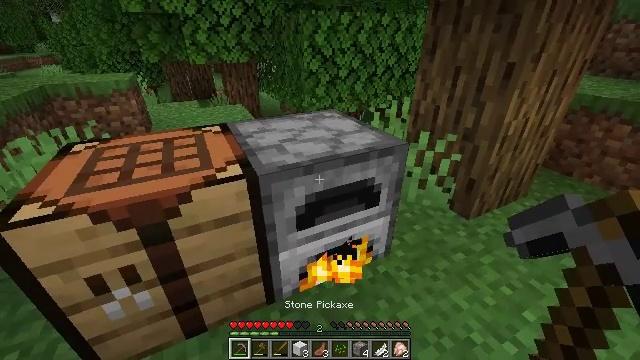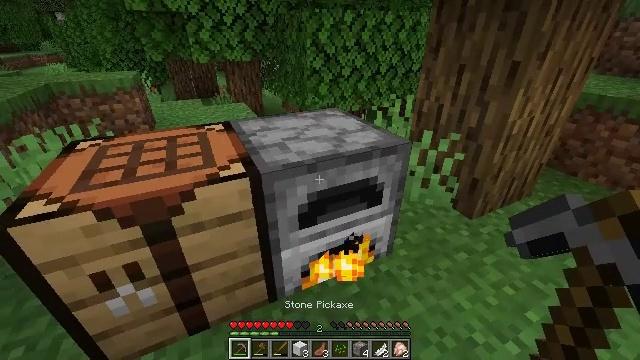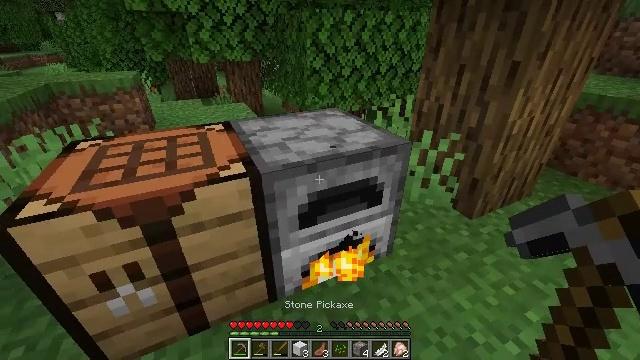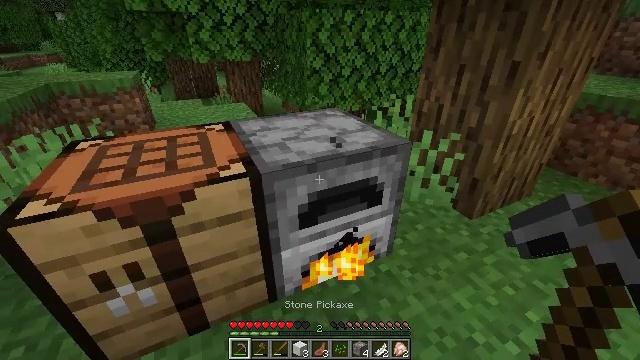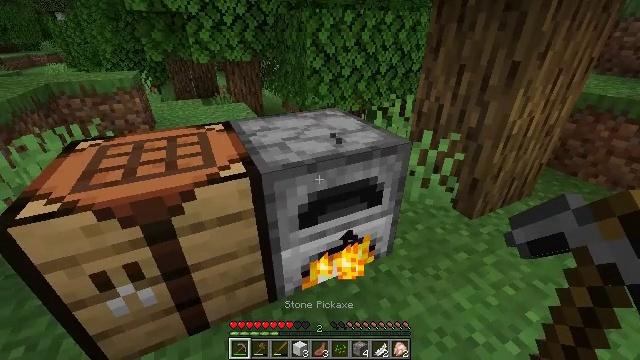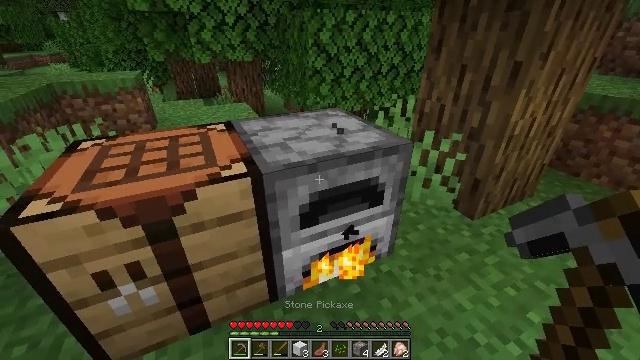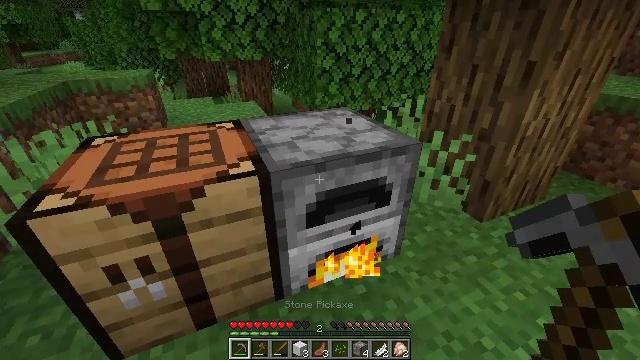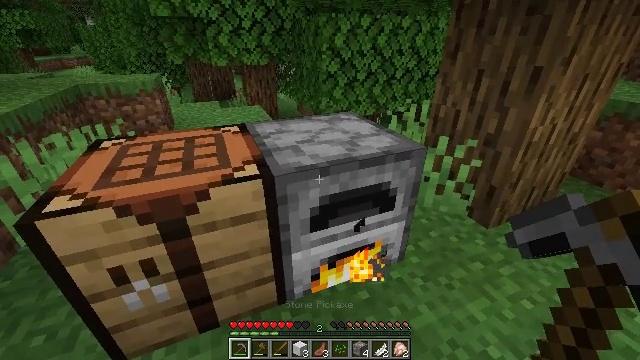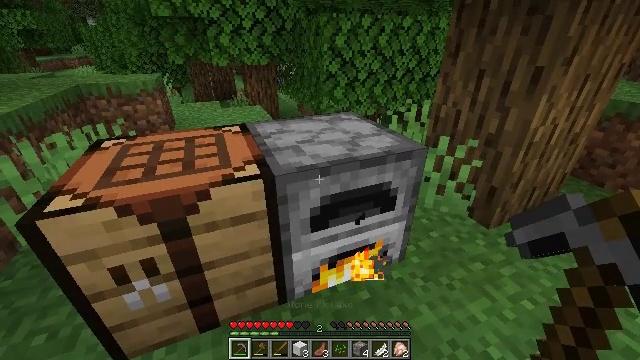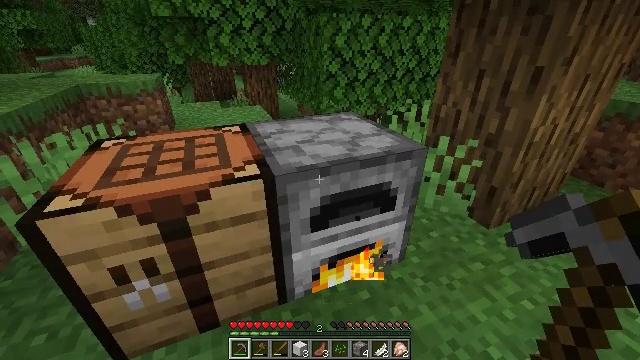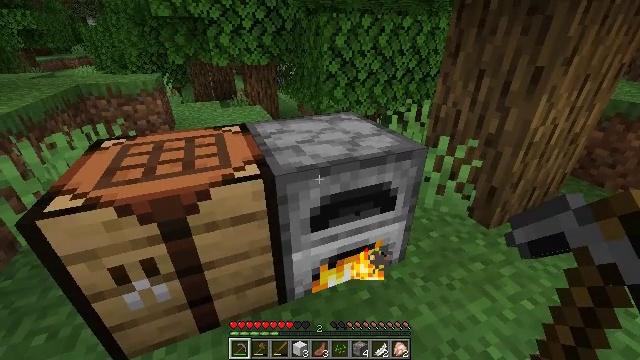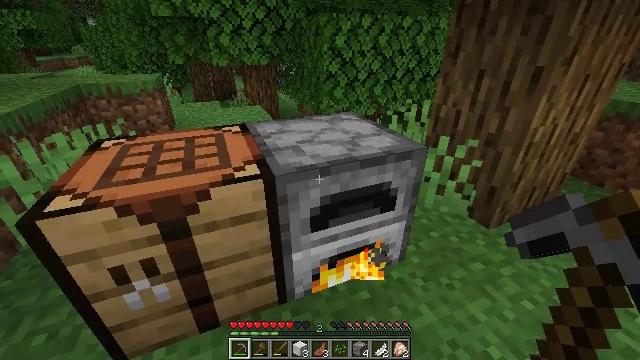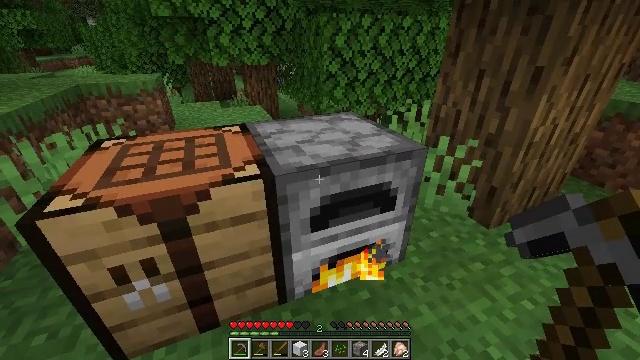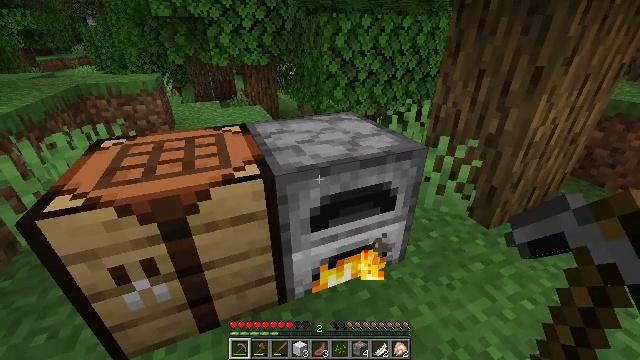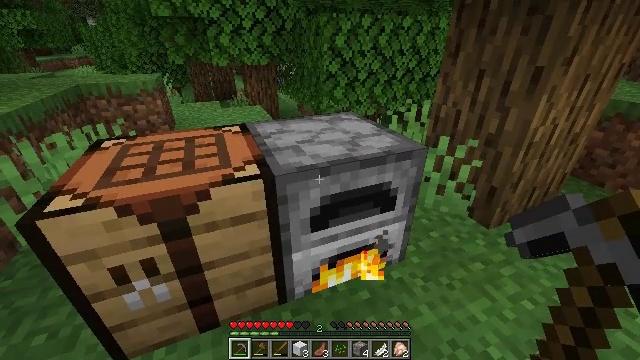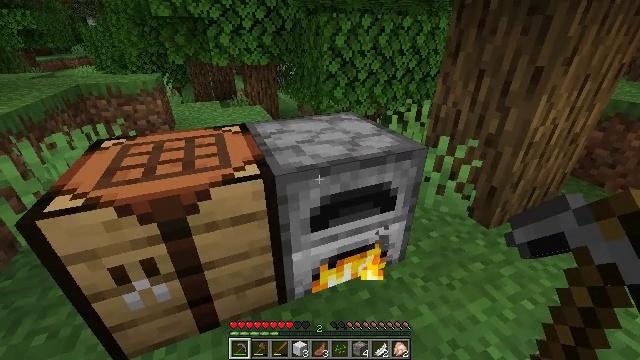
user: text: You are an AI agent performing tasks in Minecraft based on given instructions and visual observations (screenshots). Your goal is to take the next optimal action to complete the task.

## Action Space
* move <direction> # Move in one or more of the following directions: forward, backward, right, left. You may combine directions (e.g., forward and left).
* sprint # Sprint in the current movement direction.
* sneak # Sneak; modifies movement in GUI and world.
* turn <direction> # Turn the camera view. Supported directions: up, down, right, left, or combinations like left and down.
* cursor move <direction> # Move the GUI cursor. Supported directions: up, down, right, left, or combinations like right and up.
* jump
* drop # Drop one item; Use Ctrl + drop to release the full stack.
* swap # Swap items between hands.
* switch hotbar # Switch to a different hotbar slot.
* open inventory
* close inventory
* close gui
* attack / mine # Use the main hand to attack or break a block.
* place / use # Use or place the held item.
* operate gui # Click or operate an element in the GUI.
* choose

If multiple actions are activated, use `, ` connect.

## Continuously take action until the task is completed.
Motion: motion action
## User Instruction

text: Collect the rose bush for decoration.
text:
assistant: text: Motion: no_op
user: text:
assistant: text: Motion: no_op
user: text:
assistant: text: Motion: no_op
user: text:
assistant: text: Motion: no_op
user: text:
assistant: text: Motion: no_op
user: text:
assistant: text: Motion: turn left
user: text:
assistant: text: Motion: turn left
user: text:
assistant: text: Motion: no_op
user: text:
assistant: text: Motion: no_op
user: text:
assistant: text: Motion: no_op
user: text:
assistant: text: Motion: no_op
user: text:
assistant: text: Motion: no_op
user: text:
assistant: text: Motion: no_op
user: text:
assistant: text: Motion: no_op
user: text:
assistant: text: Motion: no_op
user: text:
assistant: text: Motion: turn left
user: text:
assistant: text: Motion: turn left
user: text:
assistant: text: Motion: turn left and up
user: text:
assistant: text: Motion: turn left and up
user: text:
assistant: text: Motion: turn left and up
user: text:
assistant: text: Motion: turn left and up
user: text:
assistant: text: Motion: turn left and up
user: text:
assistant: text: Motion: turn left
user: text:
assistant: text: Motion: no_op
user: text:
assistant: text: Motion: no_op
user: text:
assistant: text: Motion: no_op
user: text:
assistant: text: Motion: no_op
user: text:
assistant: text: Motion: no_op
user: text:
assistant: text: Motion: no_op
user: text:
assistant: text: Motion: no_op